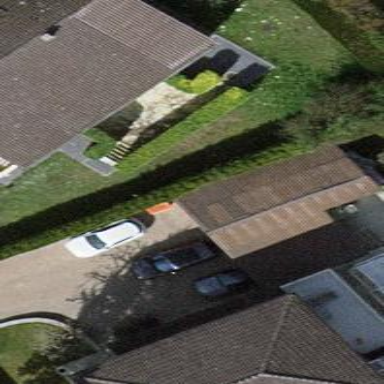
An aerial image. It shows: Garage.